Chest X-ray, AP view. Patient: 58 years old, sex F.
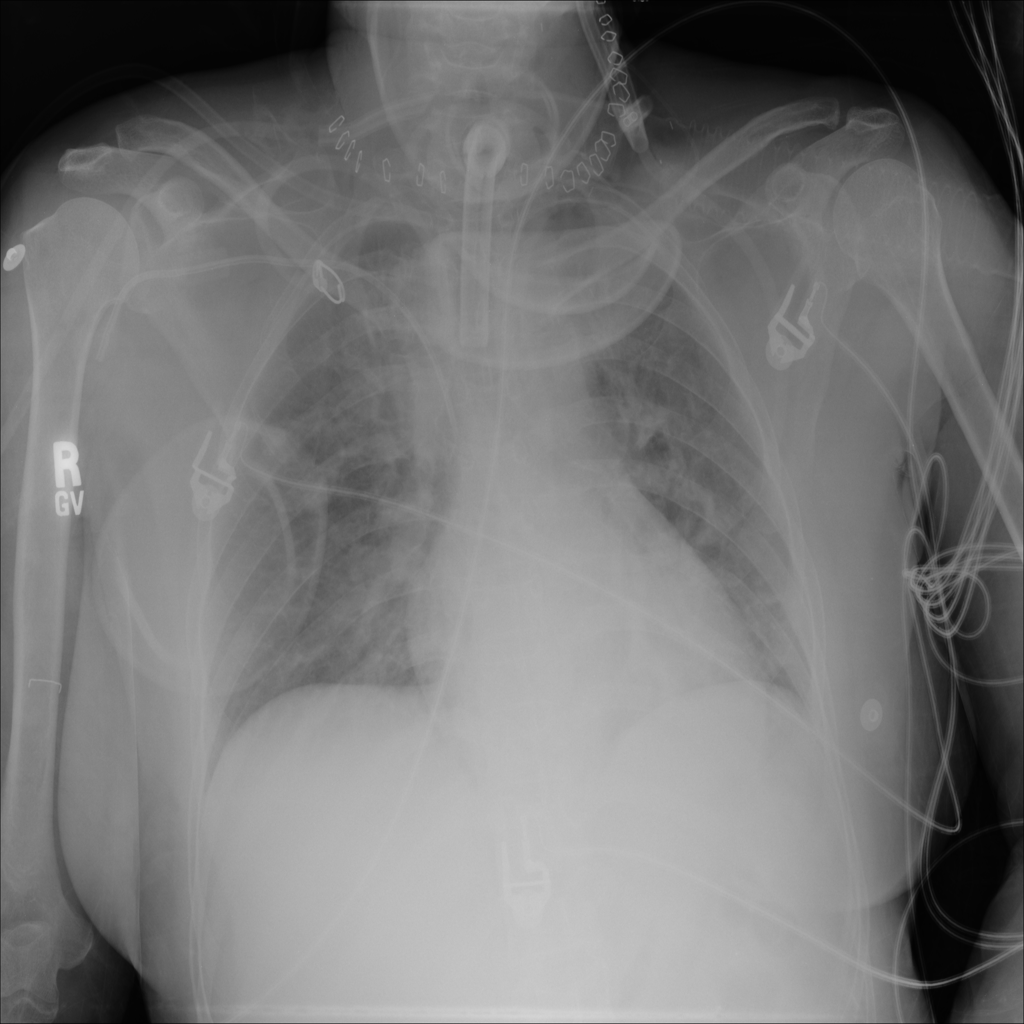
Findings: Infiltration